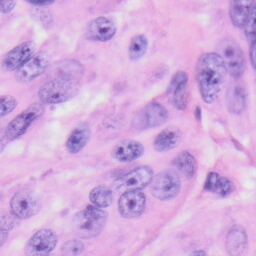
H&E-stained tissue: Skin